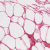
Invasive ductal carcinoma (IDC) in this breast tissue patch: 0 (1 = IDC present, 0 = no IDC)